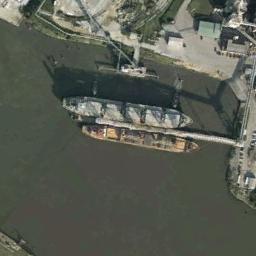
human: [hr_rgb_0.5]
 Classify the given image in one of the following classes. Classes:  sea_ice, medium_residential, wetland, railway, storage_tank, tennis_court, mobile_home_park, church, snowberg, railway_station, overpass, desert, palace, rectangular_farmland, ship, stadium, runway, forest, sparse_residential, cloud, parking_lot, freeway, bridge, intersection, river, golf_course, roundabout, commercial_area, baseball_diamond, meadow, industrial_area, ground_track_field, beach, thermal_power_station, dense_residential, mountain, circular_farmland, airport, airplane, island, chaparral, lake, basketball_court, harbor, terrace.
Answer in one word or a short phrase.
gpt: ship